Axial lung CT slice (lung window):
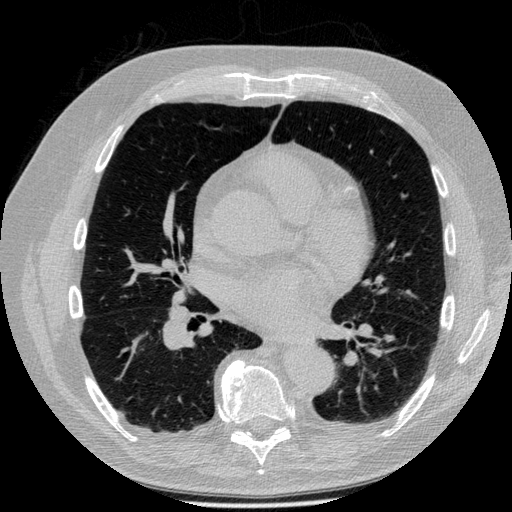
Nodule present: no